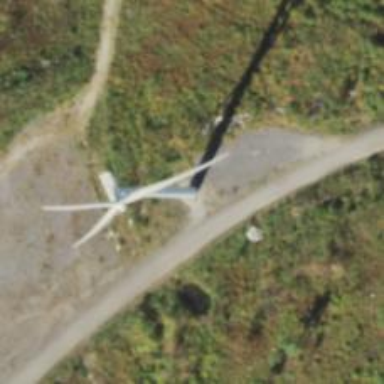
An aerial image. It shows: Wind turbine generator that utilizes wind as its source for generating electricity. It is of the horizontal axis type.